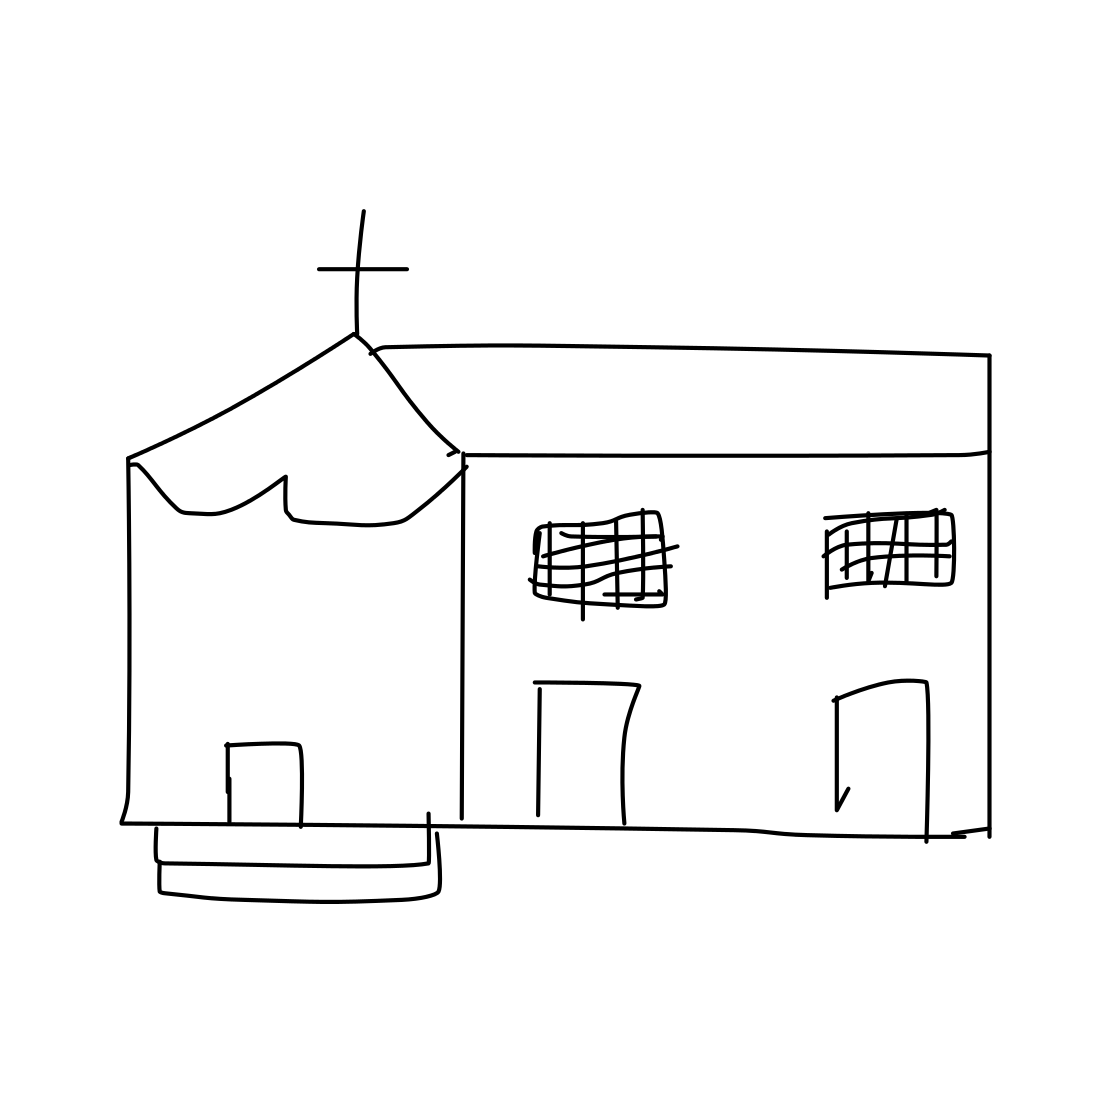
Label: church